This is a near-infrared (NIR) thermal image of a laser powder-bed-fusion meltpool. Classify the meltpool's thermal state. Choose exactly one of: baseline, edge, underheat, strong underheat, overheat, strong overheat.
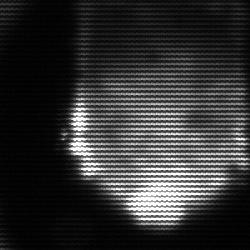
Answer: edge